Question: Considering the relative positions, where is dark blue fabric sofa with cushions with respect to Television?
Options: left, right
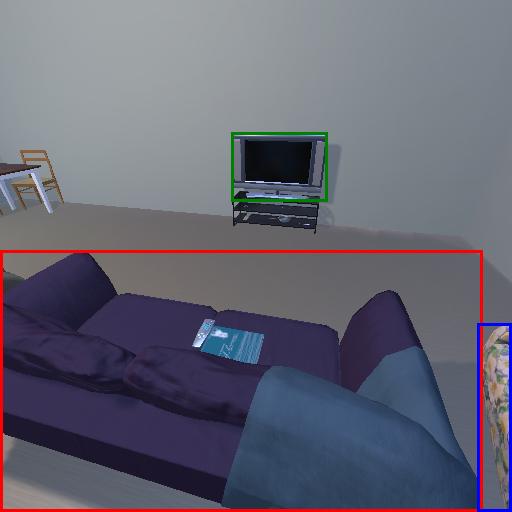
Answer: left